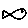
Label: fish